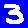
Digit: 3